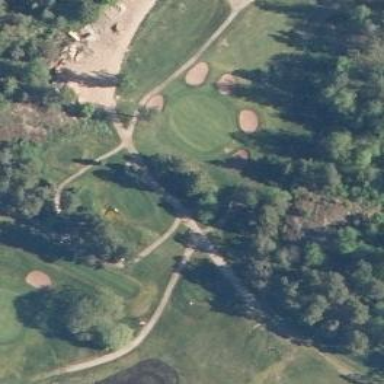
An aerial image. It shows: Footway that resembles golf path.